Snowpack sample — Buffalo Mountain, Silverthorne, Colorado, USA (2/22/26, 2:02 PM MST)
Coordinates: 39.622, -106.113
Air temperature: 33 °F
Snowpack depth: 63 cm
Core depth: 50 cm
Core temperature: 26.6 °F
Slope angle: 11°, slope face: 116°
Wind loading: low
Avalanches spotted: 0
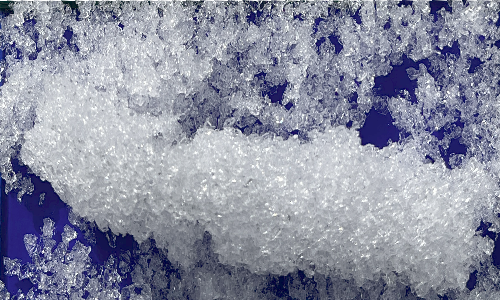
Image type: core
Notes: In a firebreak similar to site 1, minimal wind loading with no spotted avalanches (not many faces in view though)